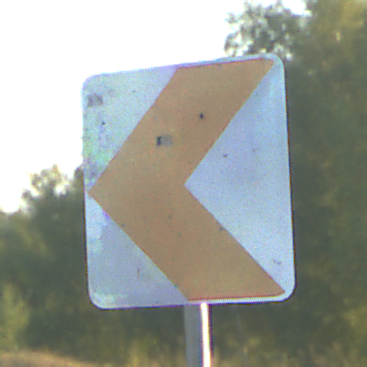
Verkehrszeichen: RichtungstafelnInKurvenKleinRechts
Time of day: SunriseSunset
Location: Outdoor (RoadRail)
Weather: Clear
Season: NotSpecified
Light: Natural